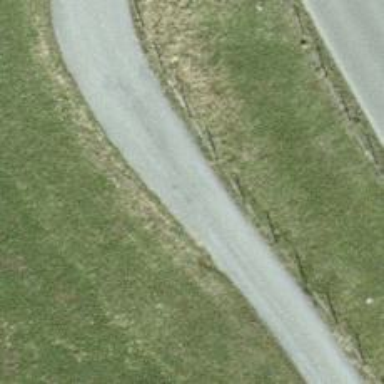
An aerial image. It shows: Unclassified road.